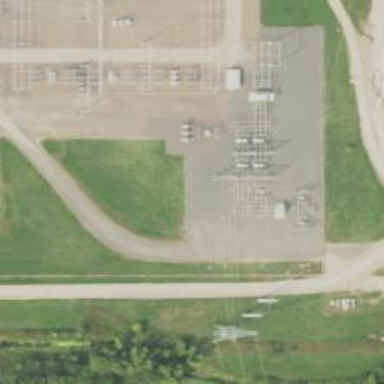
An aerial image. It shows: Switch used for power control.